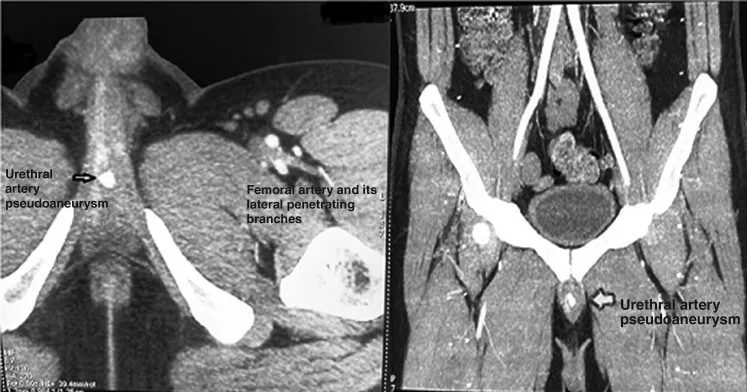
CT angiography images (axial, sagital cuts) showing pseudoaneurysm in the region of penile urethra, which was confirmed to be arising from bulbourethral artery in dynamic images.
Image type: radiology (ct)